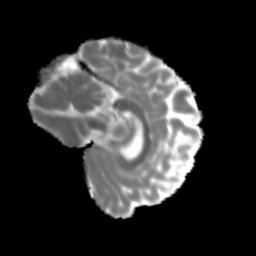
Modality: MD
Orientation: sagittal
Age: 47
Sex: male
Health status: healthy
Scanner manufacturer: siemens
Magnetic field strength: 3 T
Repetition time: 3.6 s
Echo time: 0.092 s